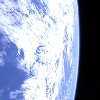
Label: cloud